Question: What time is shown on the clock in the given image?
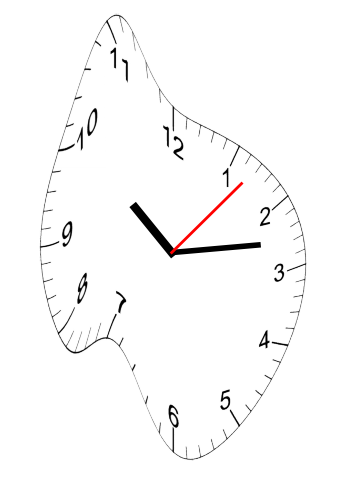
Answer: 10:13:07